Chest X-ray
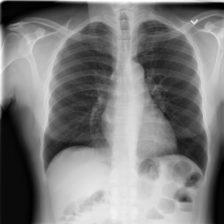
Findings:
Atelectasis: negative
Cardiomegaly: negative
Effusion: negative
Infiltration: positive
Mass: negative
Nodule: positive
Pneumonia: negative
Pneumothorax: negative
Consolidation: negative
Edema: negative
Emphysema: negative
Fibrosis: negative
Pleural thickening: negative
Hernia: negative